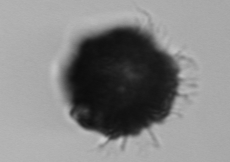
Label: Stenosemella_pacifica